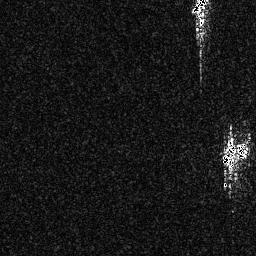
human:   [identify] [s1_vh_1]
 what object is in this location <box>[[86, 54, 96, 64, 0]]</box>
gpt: <ref>1 medium ship at the right</ref>

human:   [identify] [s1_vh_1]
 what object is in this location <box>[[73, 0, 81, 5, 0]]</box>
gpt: <ref>1 small ship at the top right</ref>